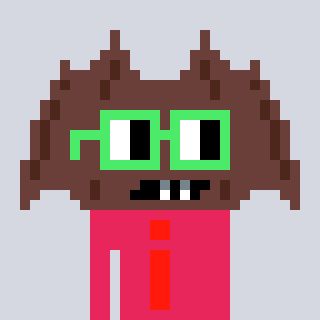
a pixel art character with square light green glasses, a bat-shaped head and a redpinkish-colored body on a cool background